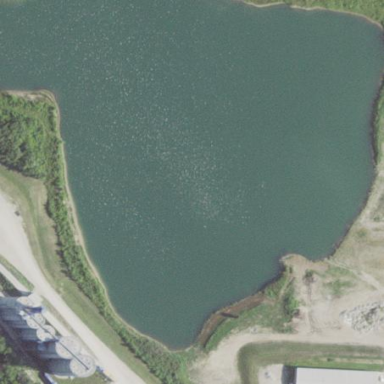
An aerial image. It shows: Lake with natural water.